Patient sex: F
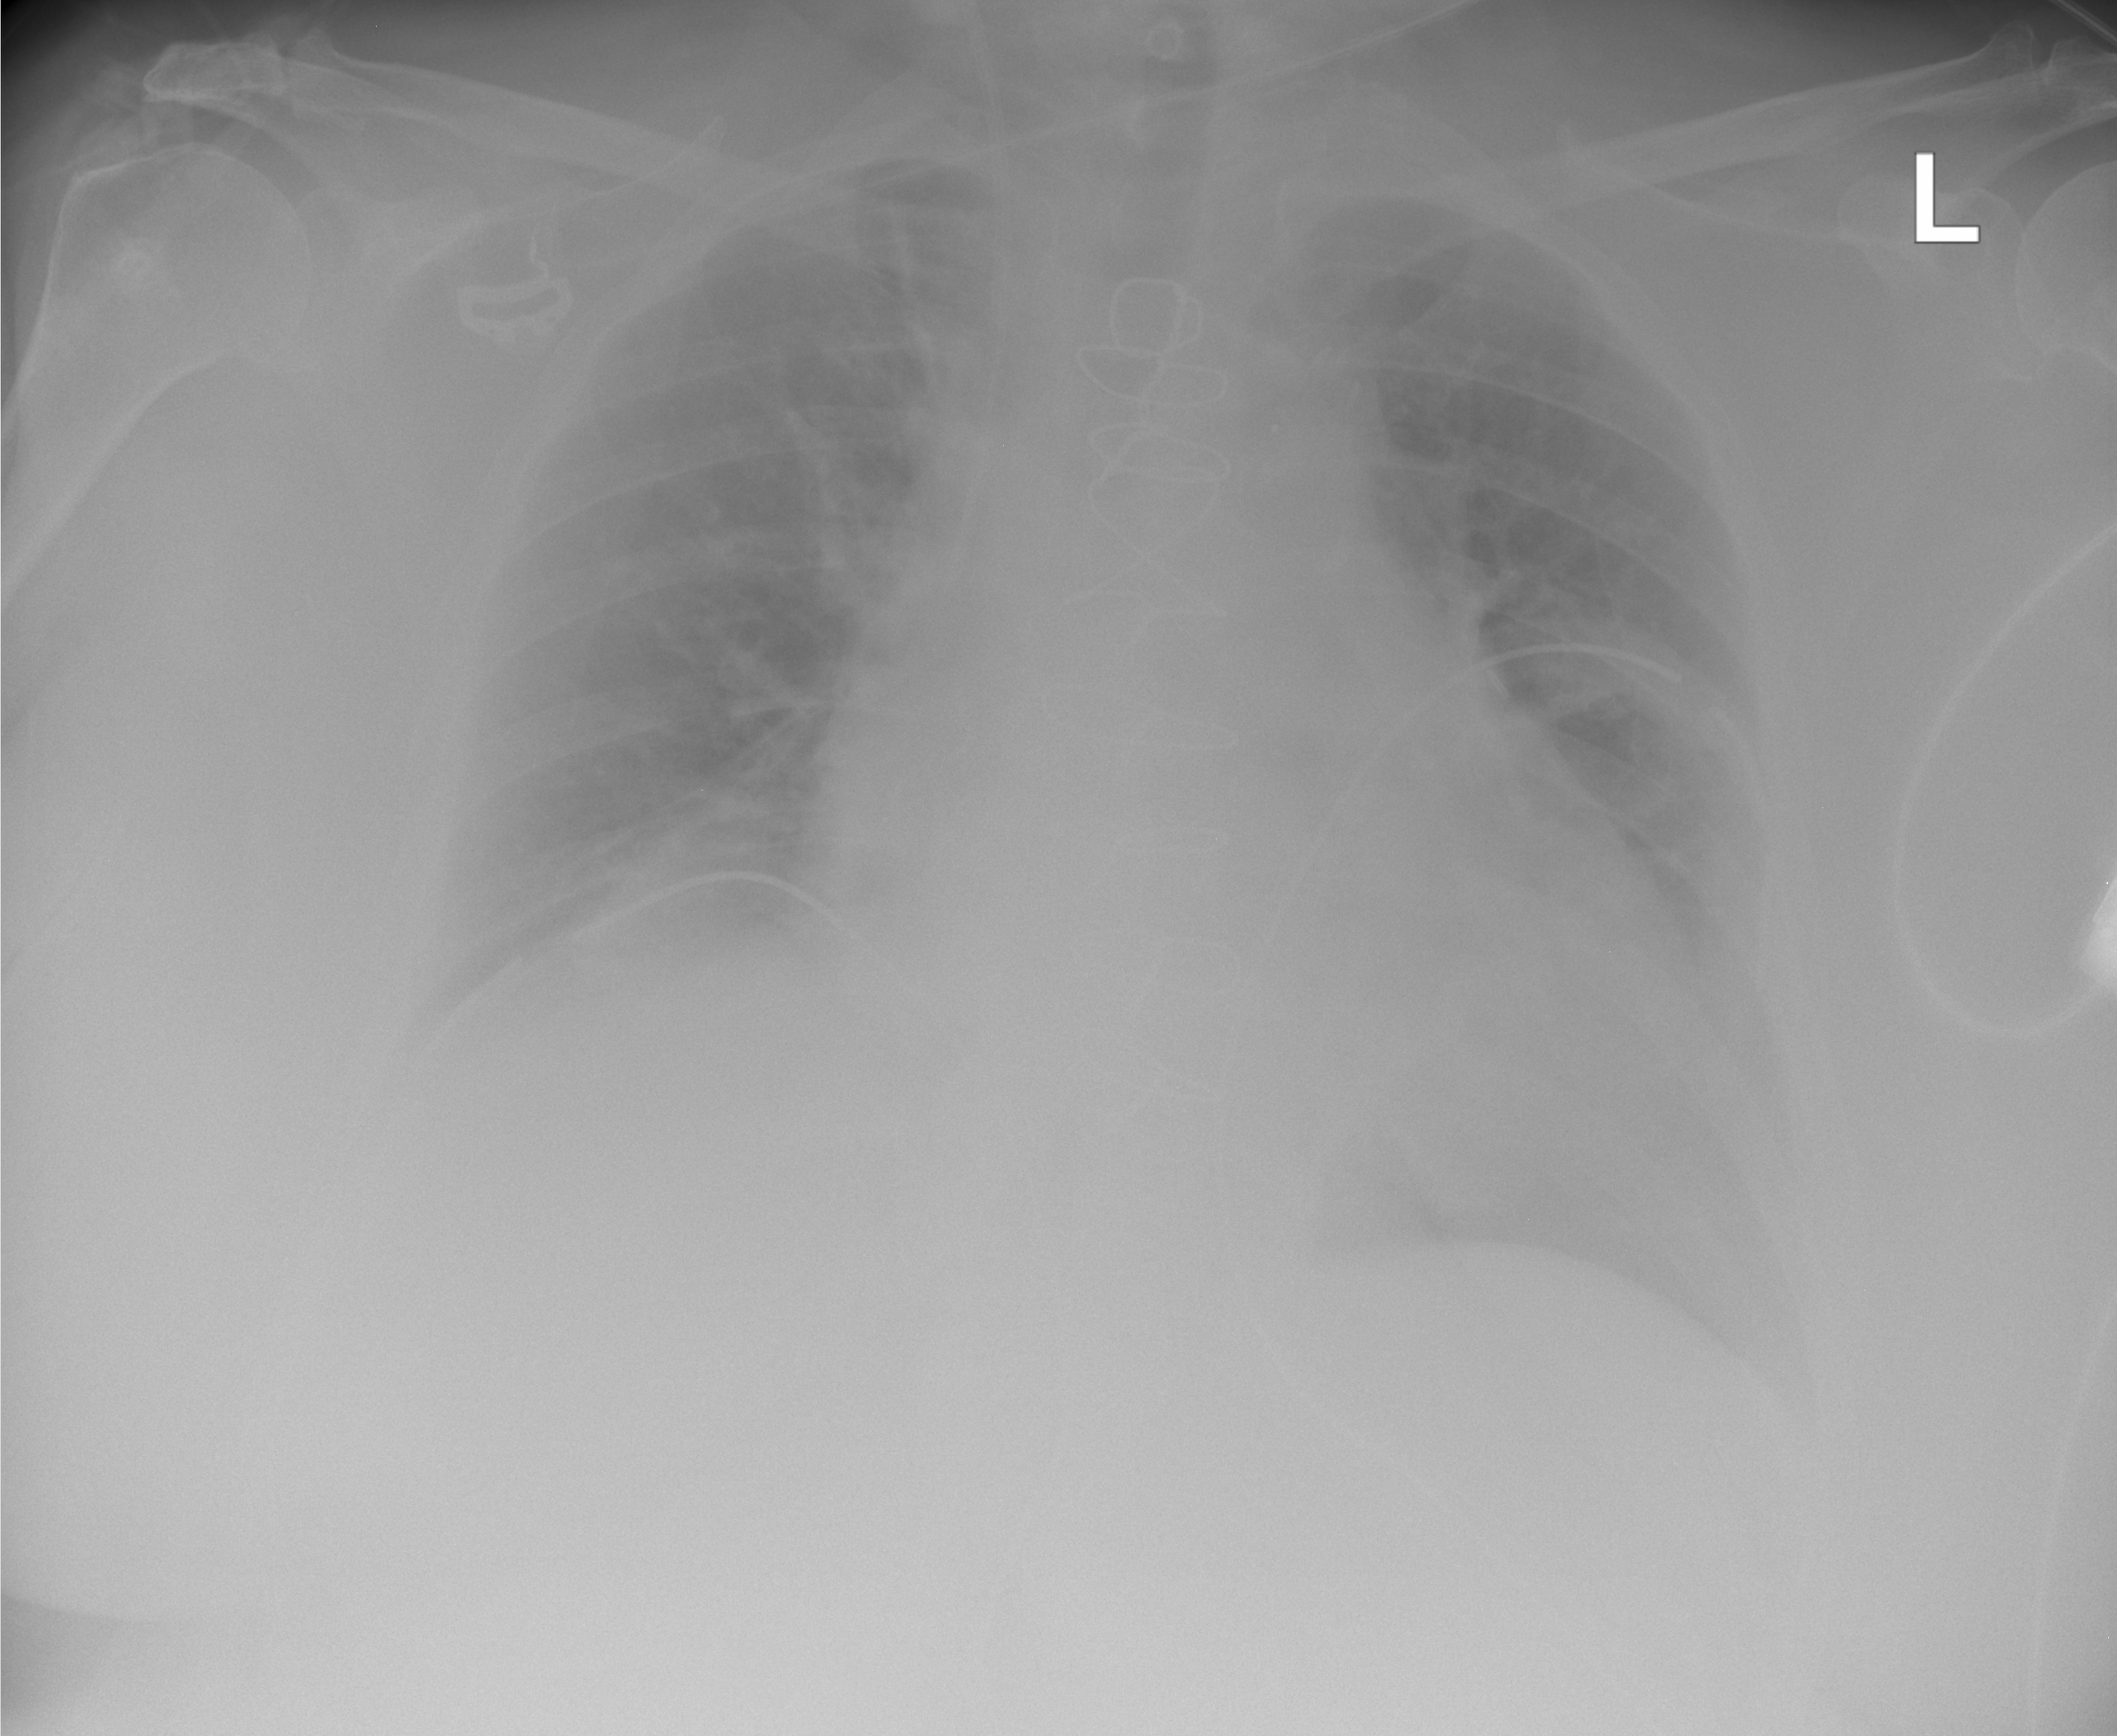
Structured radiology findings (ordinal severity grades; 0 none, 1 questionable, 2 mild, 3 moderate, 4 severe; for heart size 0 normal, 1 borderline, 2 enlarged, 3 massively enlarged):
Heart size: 2
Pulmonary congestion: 2
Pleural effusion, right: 2
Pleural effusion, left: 2
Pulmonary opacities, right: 0
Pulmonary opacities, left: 0
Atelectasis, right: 0
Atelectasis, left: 2